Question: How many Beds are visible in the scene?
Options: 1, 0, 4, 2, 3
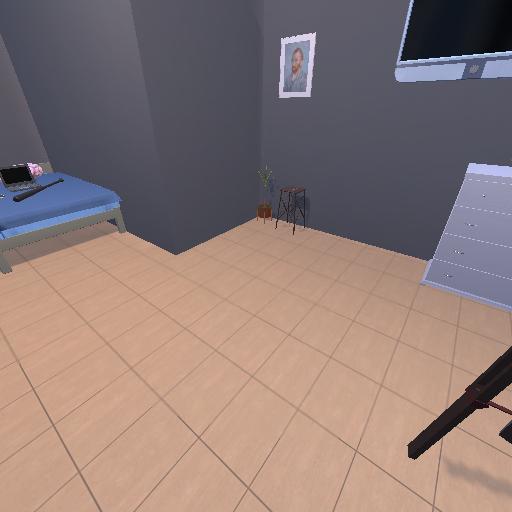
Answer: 1